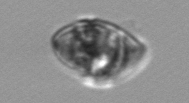
Label: Gyrodinium